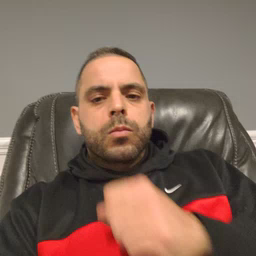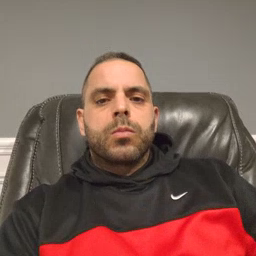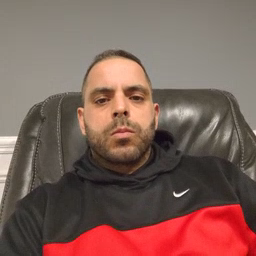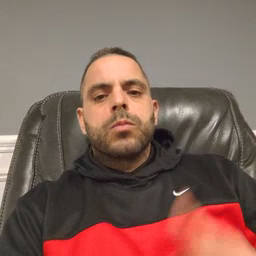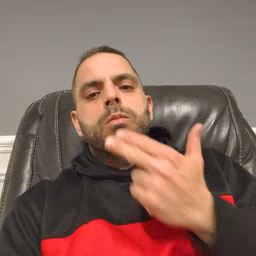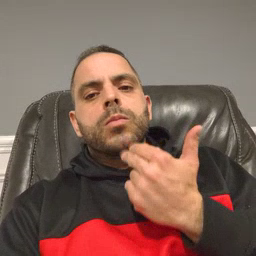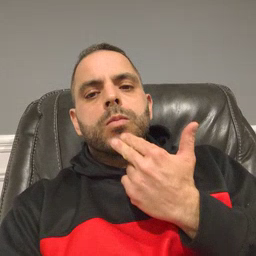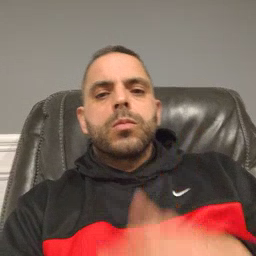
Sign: cute